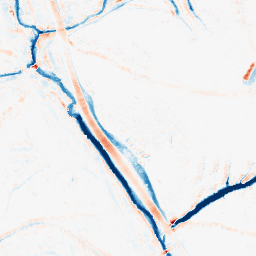
Category: morphological
Decomposition family: morphological_ellipse
Decomposition parameters: operation: average
width: 10
height: 10
Upsampling method: lanczos
Upsampling parameters: scale: 8
Upsampling scale: 8